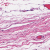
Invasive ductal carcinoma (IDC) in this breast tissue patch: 0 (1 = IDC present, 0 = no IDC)